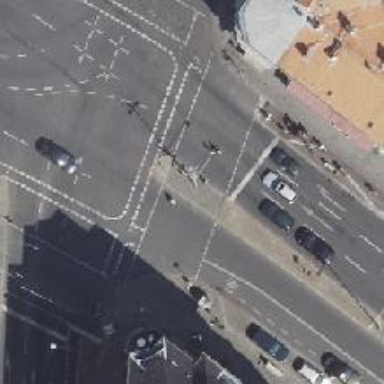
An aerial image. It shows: Traffic island located on footway.